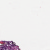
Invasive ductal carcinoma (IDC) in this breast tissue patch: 0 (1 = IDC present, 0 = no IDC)